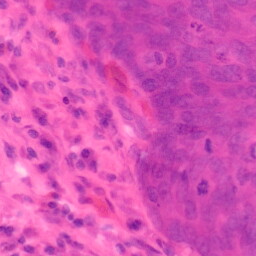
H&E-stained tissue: Colon